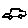
Label: car